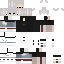
A male human skin with dark skin, wearing brown bald dressed in a black tshirt and brown shorts, featuring a closed mouth.